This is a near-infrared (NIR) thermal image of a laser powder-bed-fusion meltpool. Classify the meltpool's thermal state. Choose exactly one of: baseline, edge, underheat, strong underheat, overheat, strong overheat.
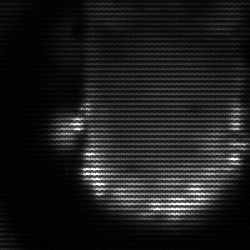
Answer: baseline